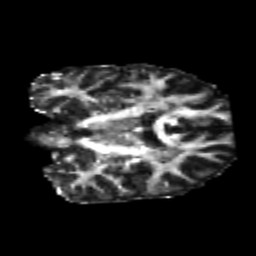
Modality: FA
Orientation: coronal
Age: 20
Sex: male
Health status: healthy
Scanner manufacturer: philips
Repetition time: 7.478 s
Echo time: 0.08753 s